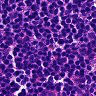
Metastatic tissue present: no